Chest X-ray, AP view. Patient: 52 years old, sex M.
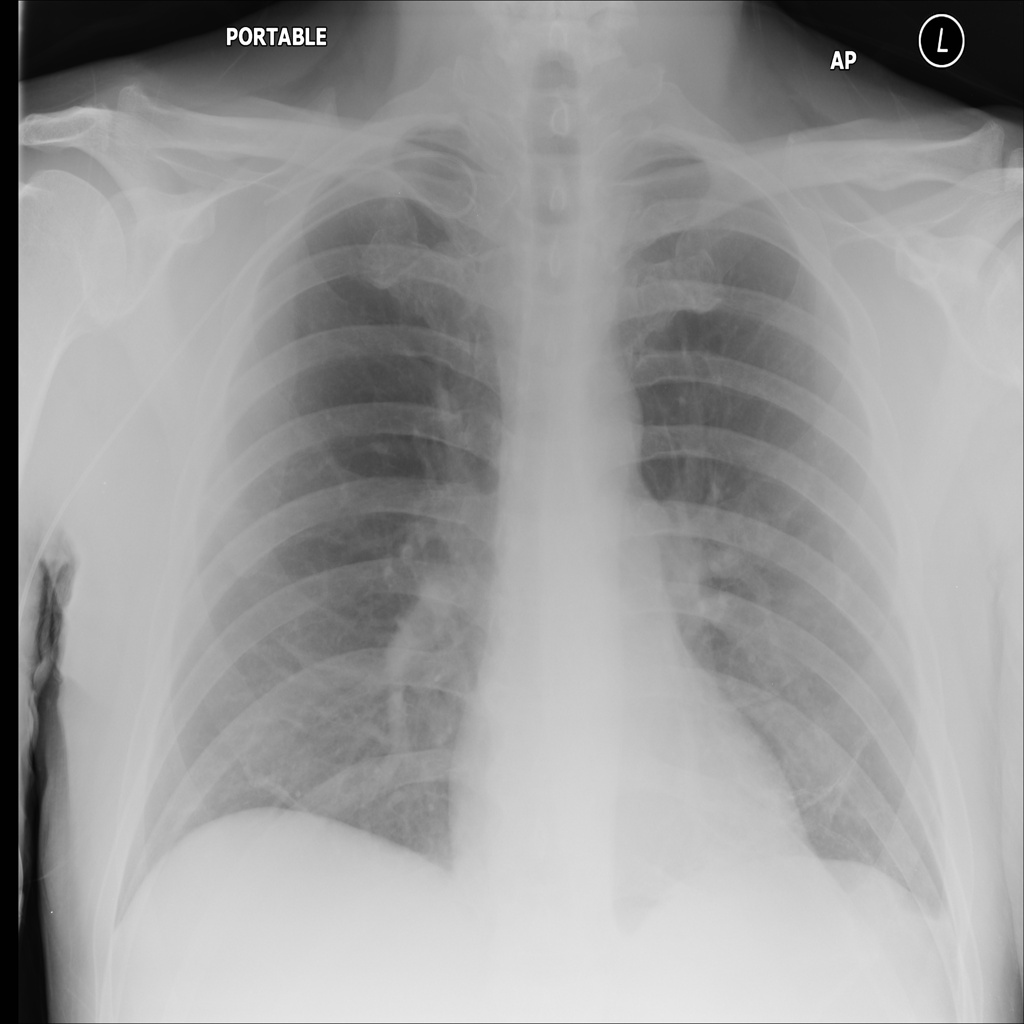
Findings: No Finding